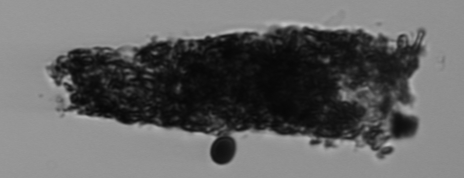
Label: fecal_pellet